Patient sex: F
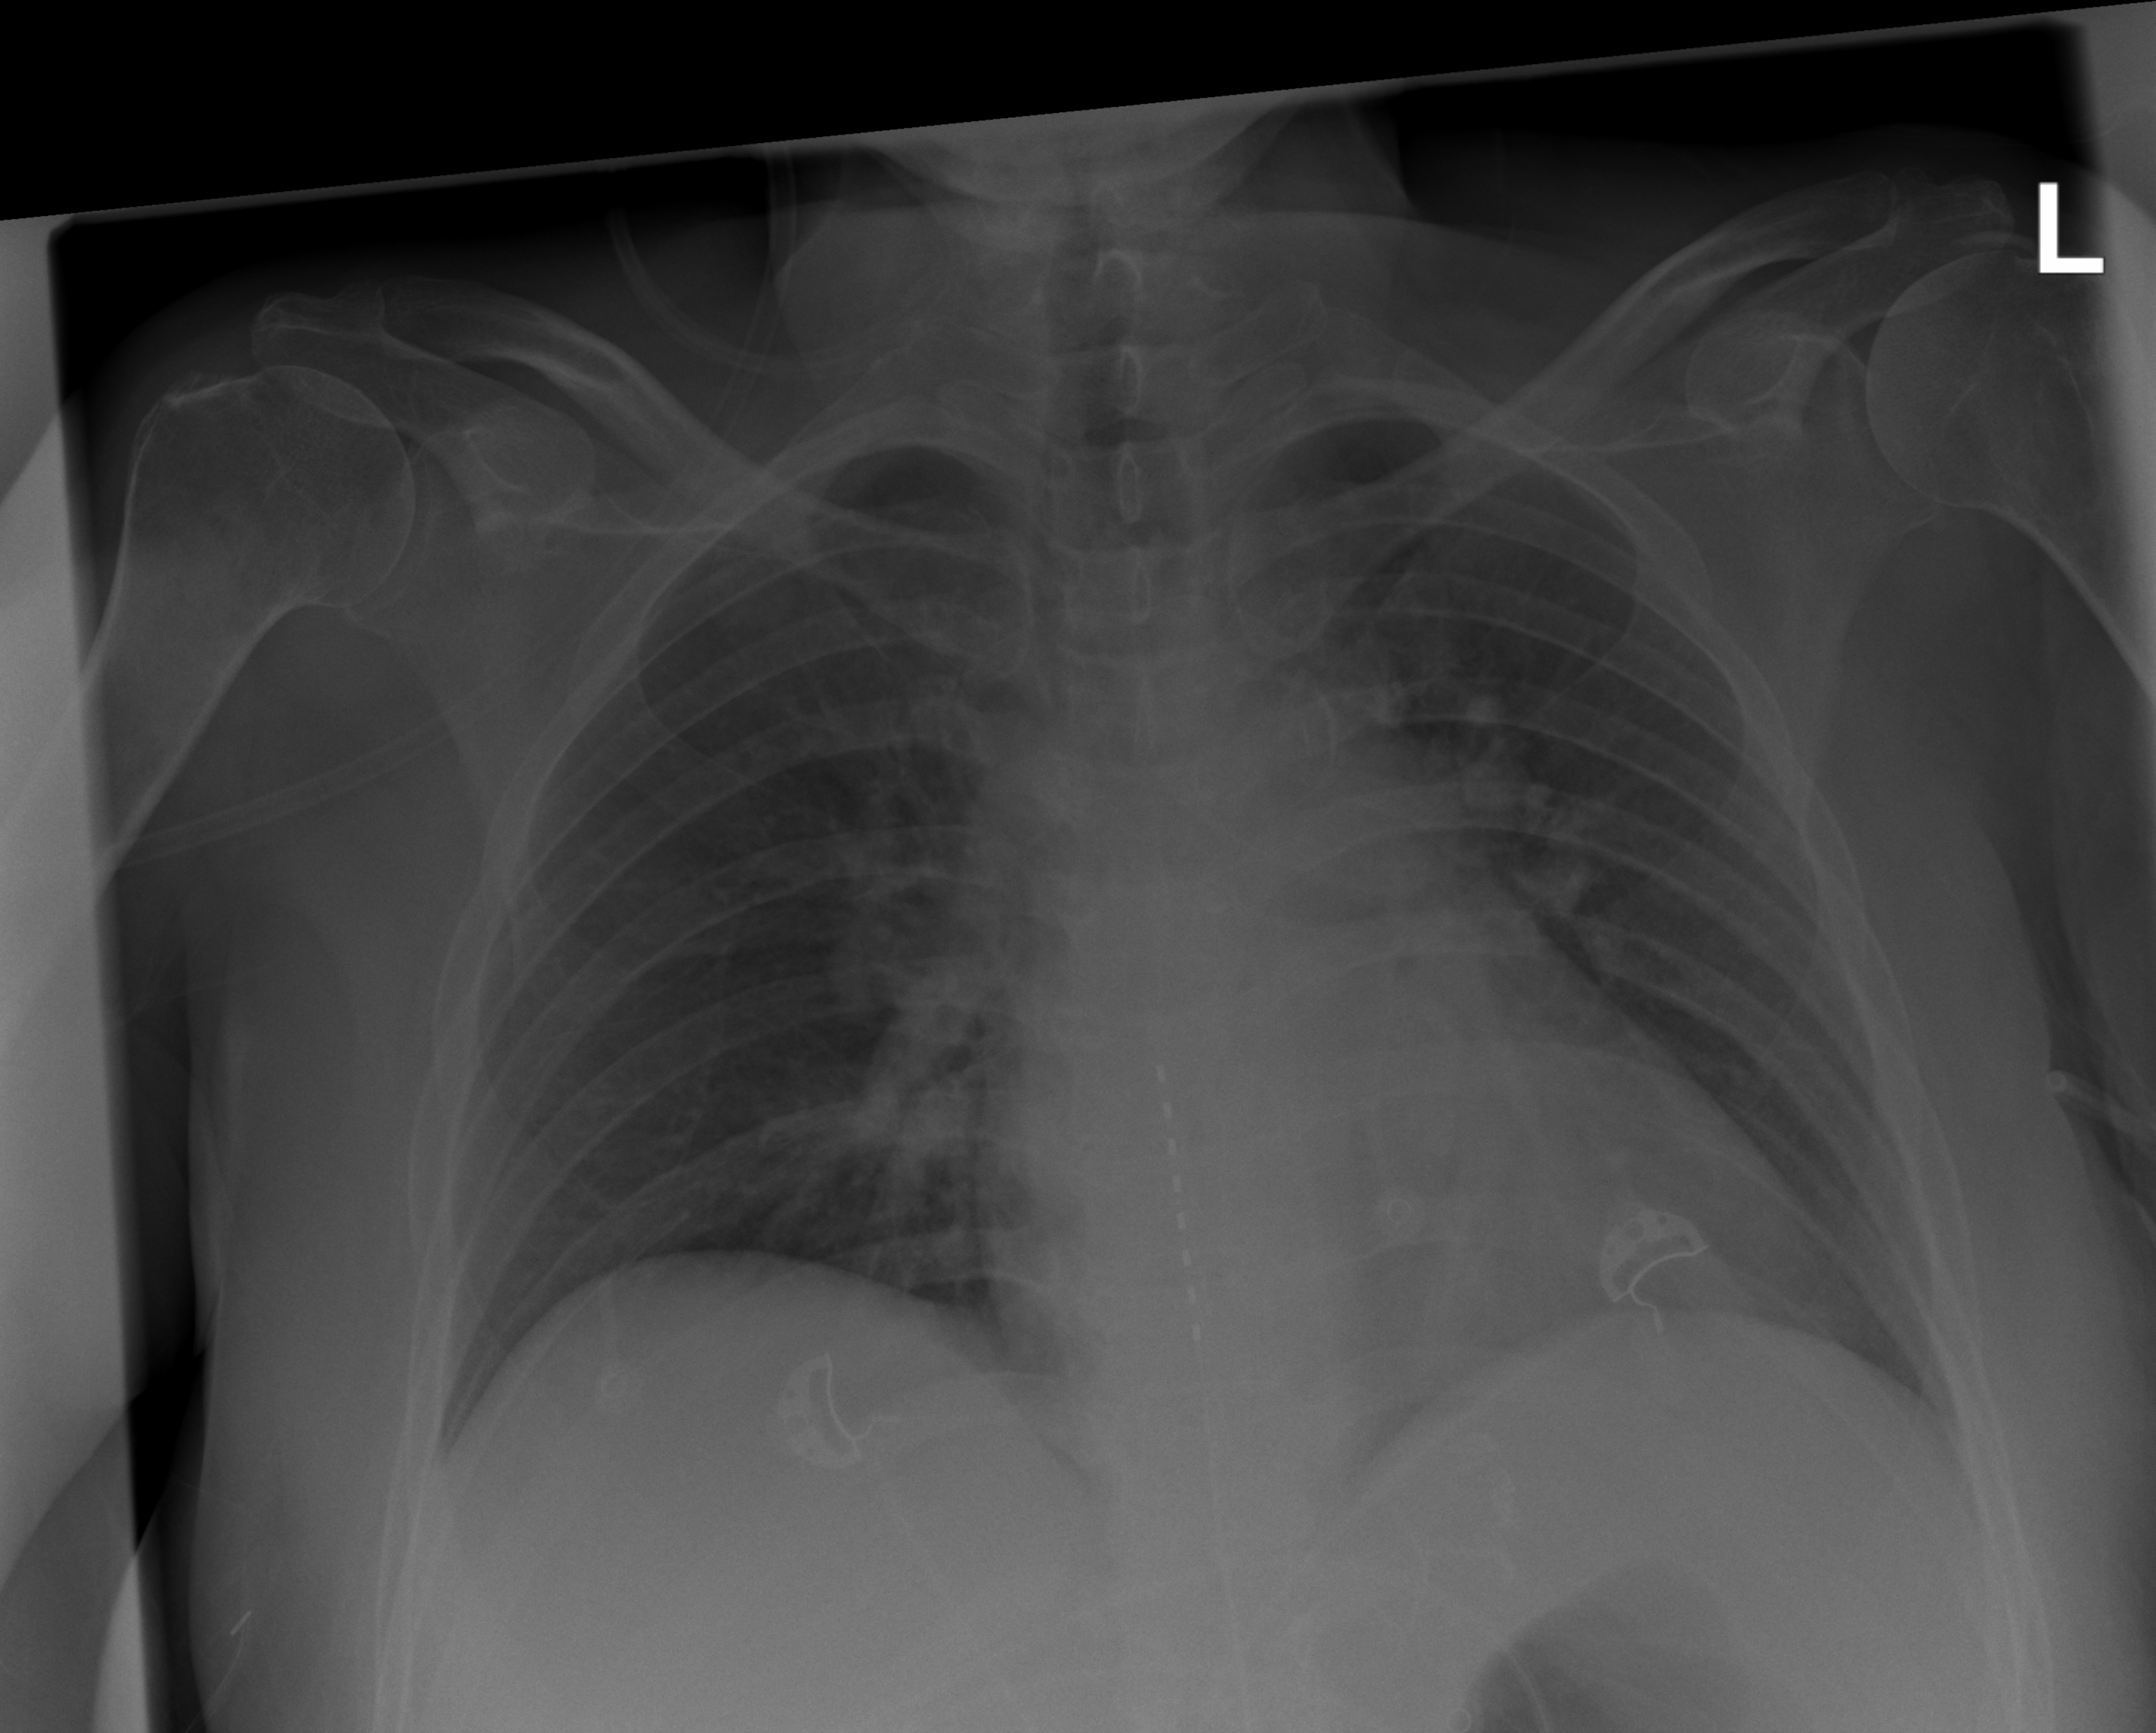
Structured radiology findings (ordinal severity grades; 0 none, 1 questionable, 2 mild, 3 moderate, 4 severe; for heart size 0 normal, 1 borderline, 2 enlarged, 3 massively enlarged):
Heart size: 2
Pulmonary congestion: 1
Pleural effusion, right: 0
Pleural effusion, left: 0
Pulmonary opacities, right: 0
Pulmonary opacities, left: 0
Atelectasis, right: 0
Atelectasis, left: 0